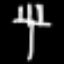
Label: fork